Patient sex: M
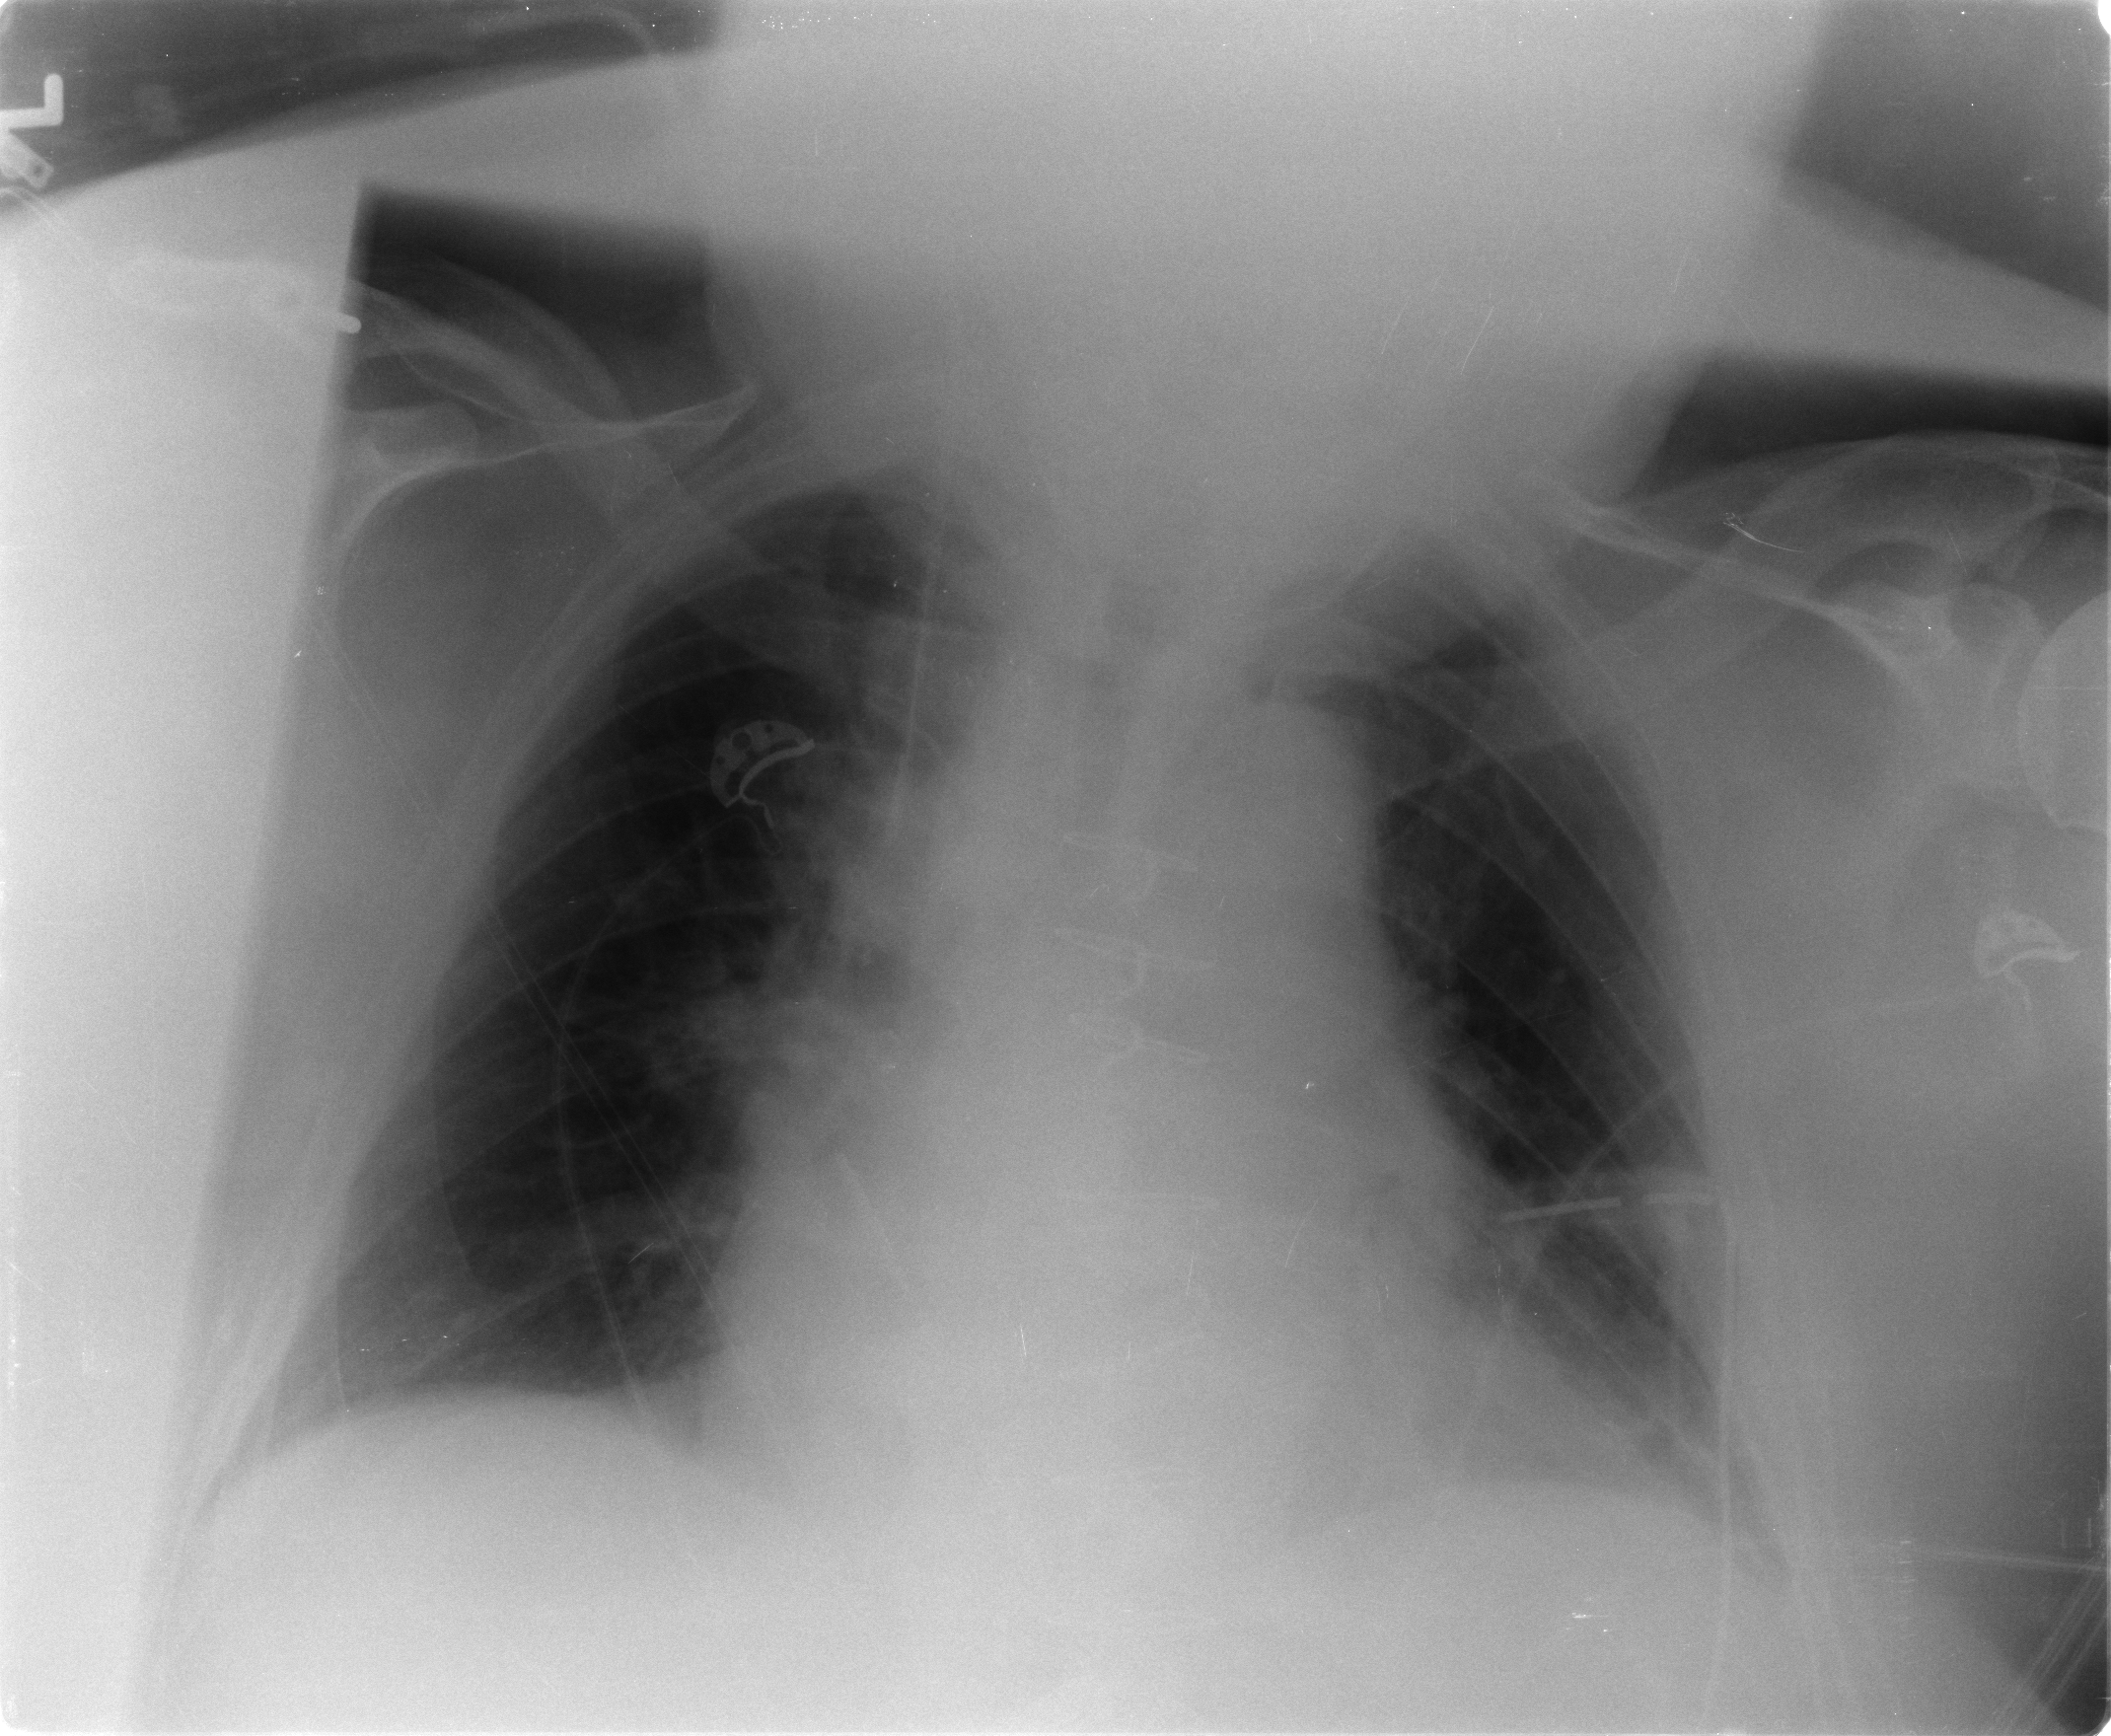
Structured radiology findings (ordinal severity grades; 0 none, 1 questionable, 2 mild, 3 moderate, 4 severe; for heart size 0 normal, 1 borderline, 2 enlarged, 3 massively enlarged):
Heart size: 2
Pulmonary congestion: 2
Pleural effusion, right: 1
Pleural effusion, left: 2
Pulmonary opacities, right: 0
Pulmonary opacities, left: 0
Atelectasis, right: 0
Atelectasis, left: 2